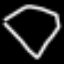
Label: diamond